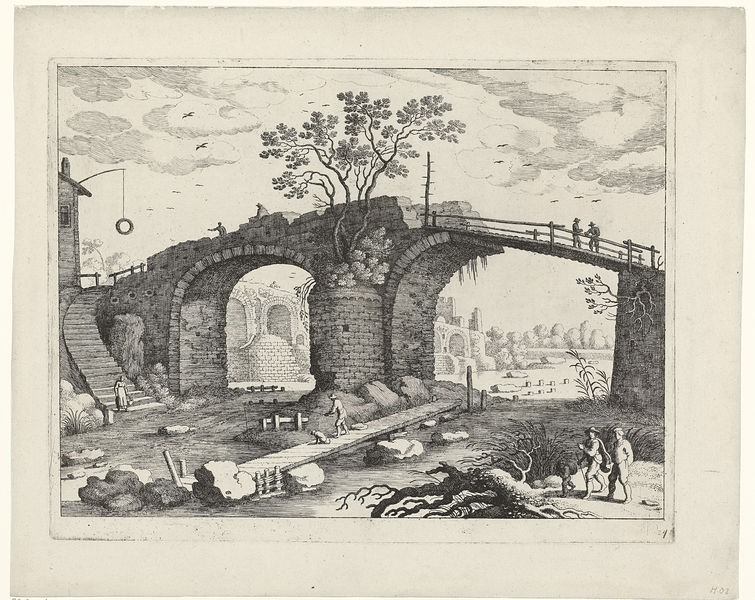
Titel: Brug over een rivier
Künstler: Willem van (II) Nieulandt
Standort: Amsterdam
Institution: Rijksmuseum
Schlagwörter: baum, felsen, himmel, mann, wolken, bäume, fluss, landschaft, menschen, frau, fussgänger, männer, skizze, zeichnung, hund, leute, stehen, stein, steine, vögel, brücke, gehen, kind, personen, pflanzen, england, arbeit, mauer, ziegel, steg, treppe, geländer, ring, ruine, buch, radierung, stich, kranz, ziegelsteine, zerstört, spaziergänger, bau, reifen, baustelle, gemauert, brückenbau, mann hund, bachsteine, wolken vögel, baum ruine